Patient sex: M
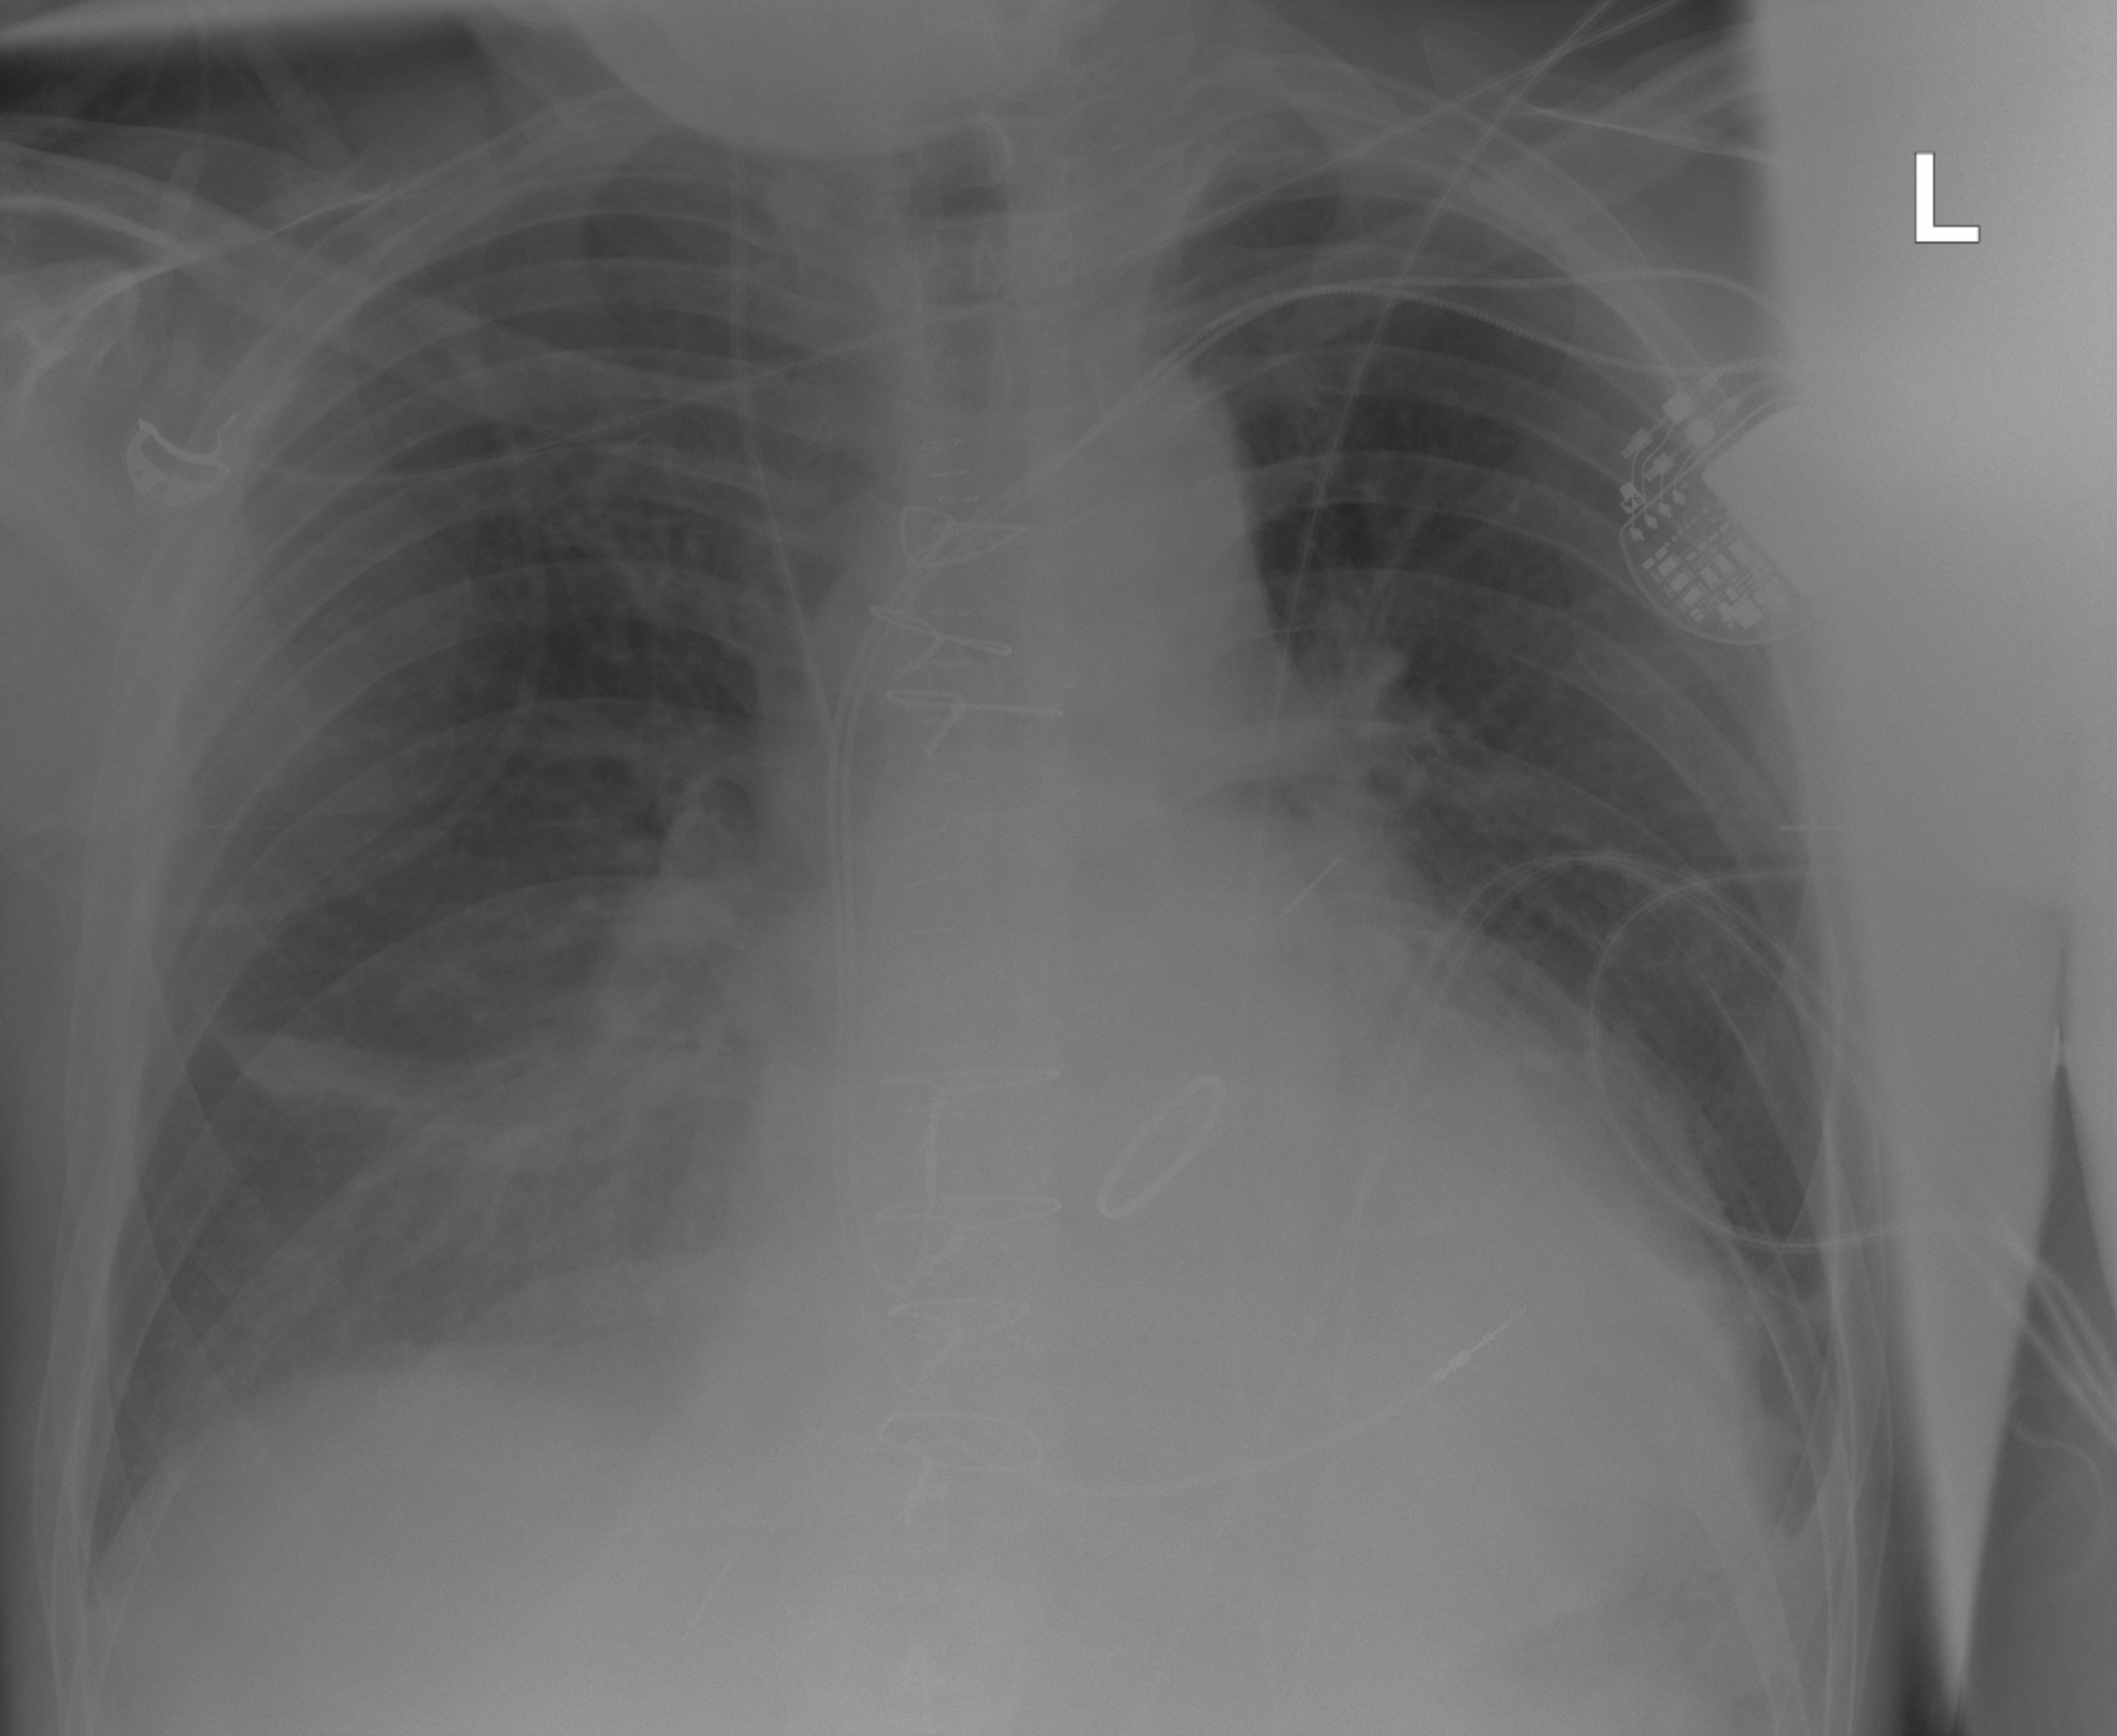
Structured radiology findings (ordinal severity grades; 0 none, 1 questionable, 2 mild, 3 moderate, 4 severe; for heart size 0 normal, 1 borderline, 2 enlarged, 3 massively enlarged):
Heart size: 2
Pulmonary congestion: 0
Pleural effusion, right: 0
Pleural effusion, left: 1
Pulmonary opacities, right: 1
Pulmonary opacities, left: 0
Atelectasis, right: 2
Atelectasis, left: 2